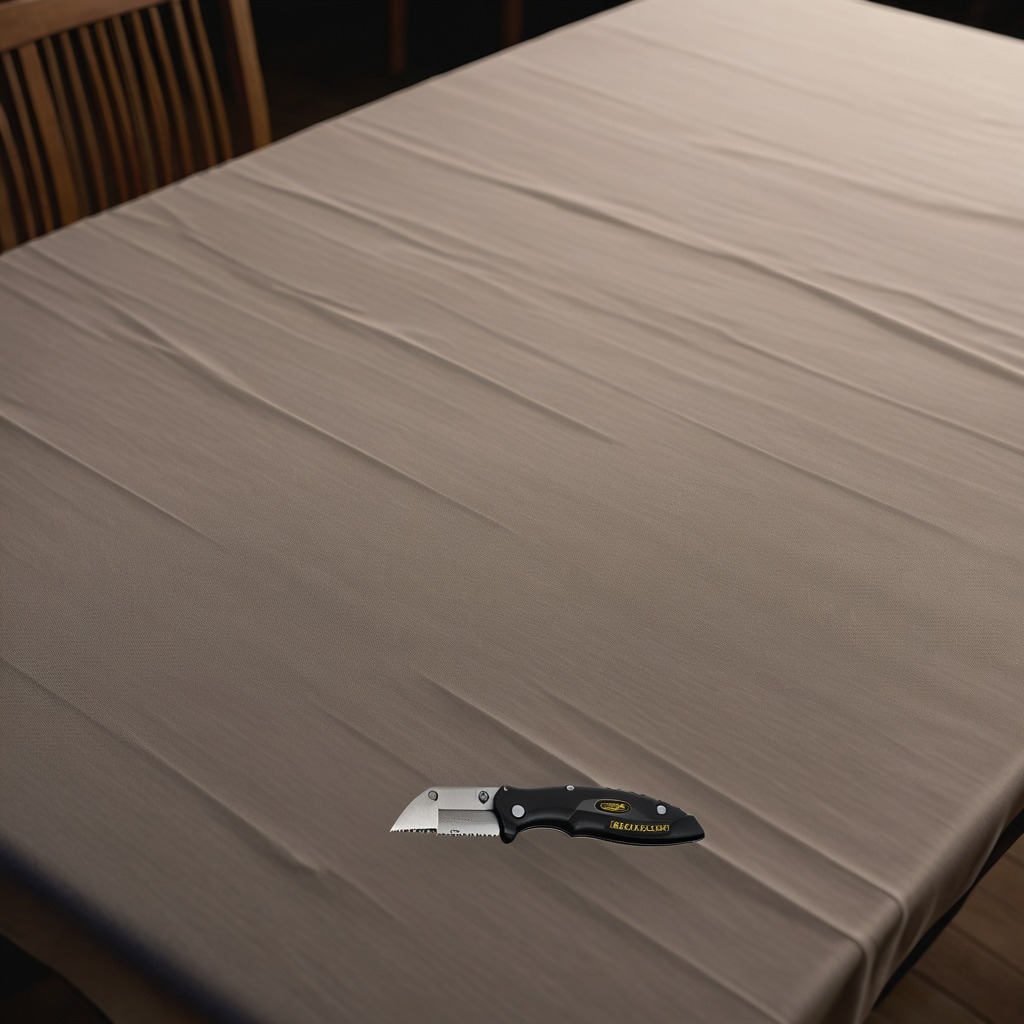
A utility knife lying on a wooden table inside a workshop at night.